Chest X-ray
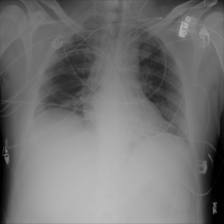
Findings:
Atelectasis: negative
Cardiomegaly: negative
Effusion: negative
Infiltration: negative
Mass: negative
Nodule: negative
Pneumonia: negative
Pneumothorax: negative
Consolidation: negative
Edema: negative
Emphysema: negative
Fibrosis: negative
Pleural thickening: negative
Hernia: negative